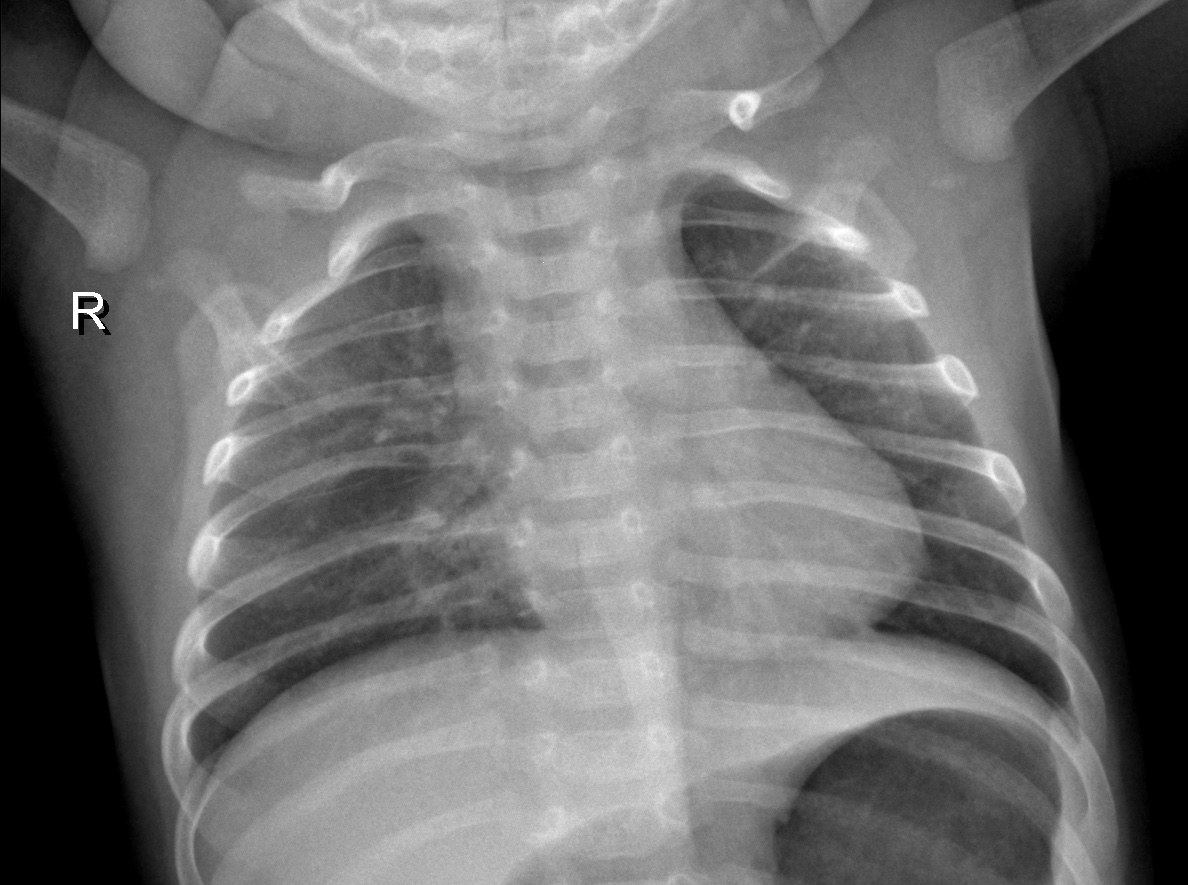
Diagnosis: NORMAL